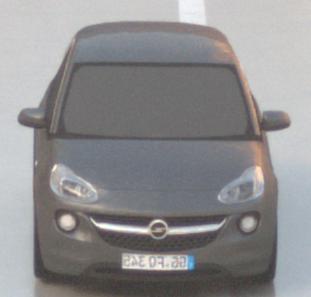
Make: Opel
Model: ADAM 1.2
Detailed model: ADAM
Model produced from: 2013/01
Model produced until: 2014/11
Doors: 3
Color: gray
Road condition: wet road
Daytime: sunrise or sunset
Contrast: low contrast